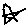
Label: star